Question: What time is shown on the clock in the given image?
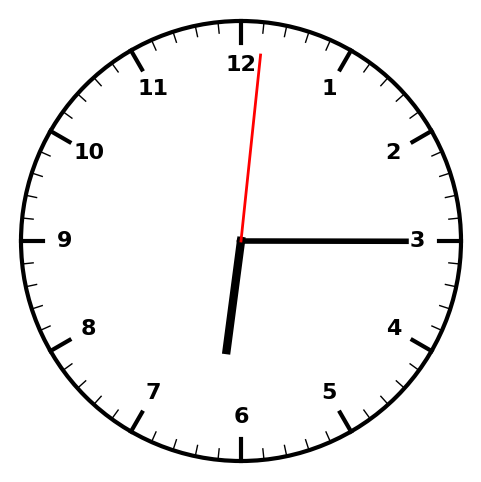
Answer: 06:15:01